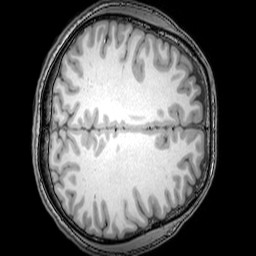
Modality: T1w
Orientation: axial
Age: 25
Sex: male
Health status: healthy
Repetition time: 0.081 s
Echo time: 0.037 s